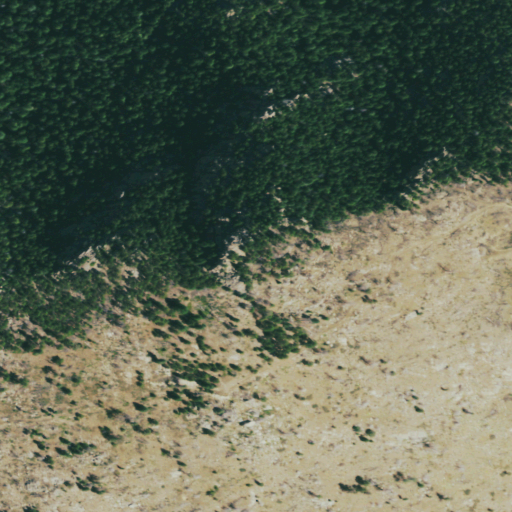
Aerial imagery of mountain in Colorado named Butzel Hill containing evergreen forest, grassland, and shrub